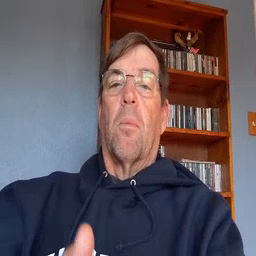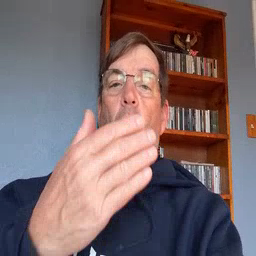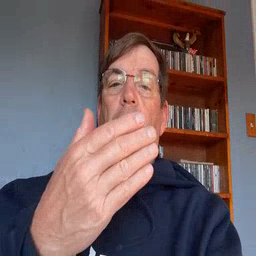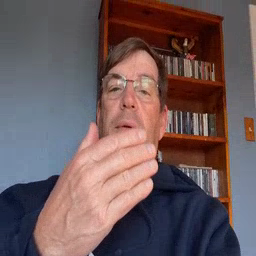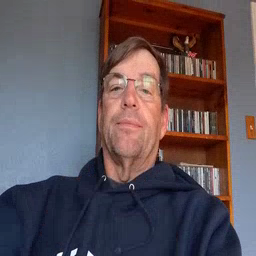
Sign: morning